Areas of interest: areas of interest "Driving School"
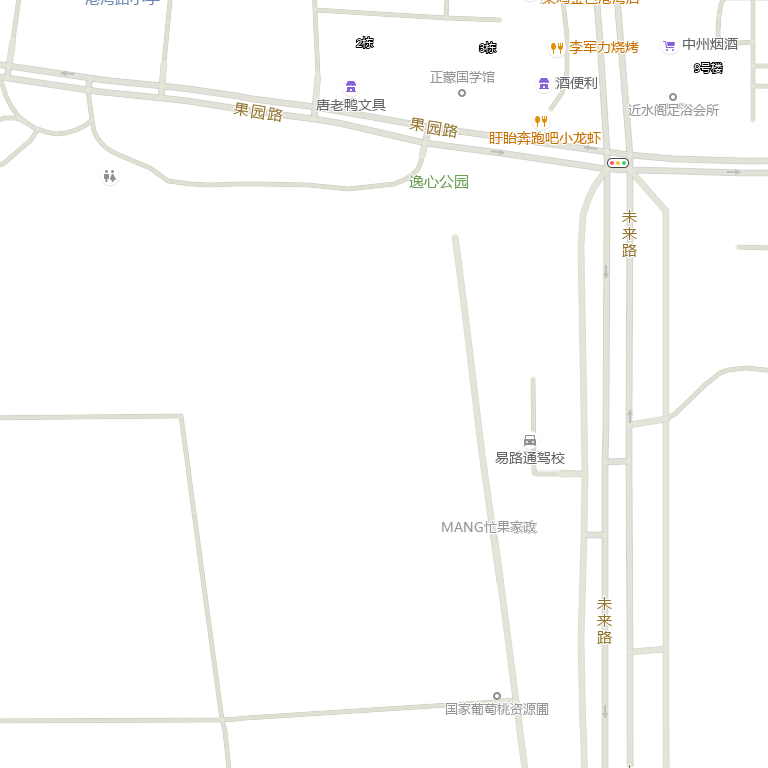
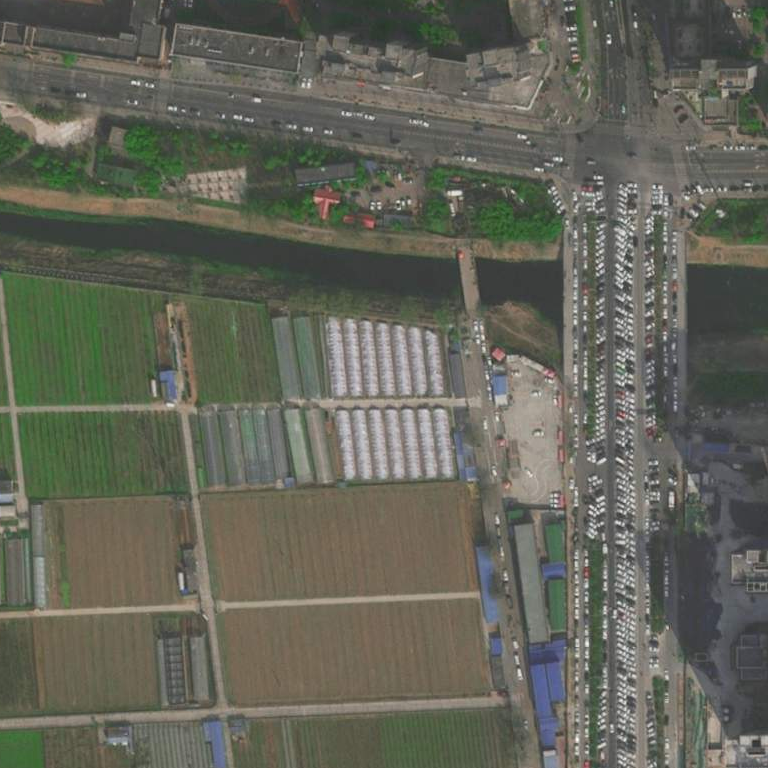